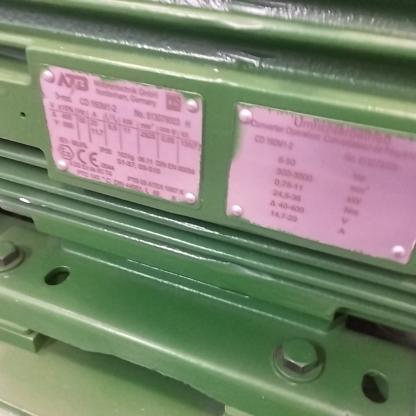
Klasa: tabliczka-znamionowa